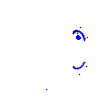
Particle: electron